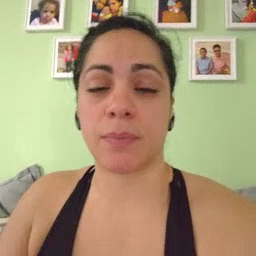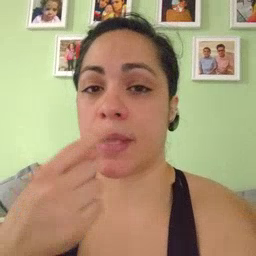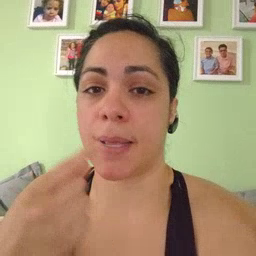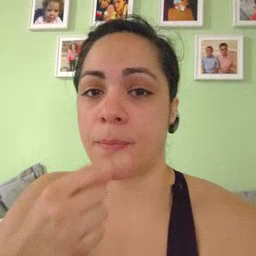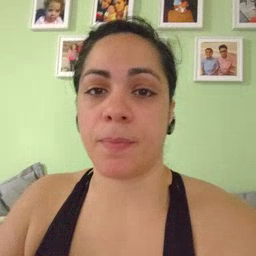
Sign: lips